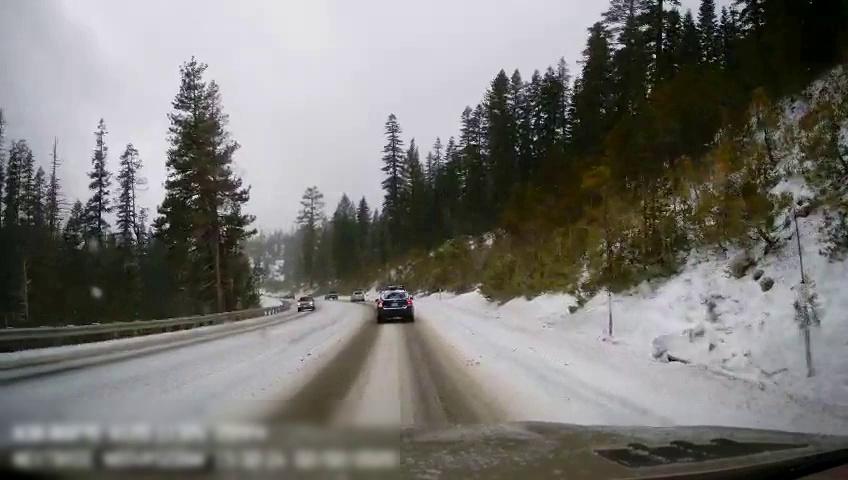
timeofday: Day
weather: Snowy
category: Drivable Space
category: Vehicles | SUV
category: Vehicles | Car
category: Vehicles | Car